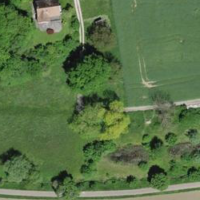
EUNIS habitat code: 25
Species observed at this site:
Bufo bufo